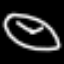
Label: clock